Question: I am trying to get modals from bootstrap to work but for some reason it is showing up like this:

This is the default code I used from the bootstrap documentation:
'''
<!-- Button trigger modal -->
<button type="button" class="btn btn-primary btn-lg" data-toggle="modal" data-target="#myModal">
Launch demo modal
</button>
<!-- Modal -->
<div class="modal fade" id="myModal" tabindex="-1" role="dialog" aria-labelledby="myModalLabel" aria-hidden="true">
<div class="modal-dialog">
<div class="modal-content">
<div class="modal-header">
<button type="button" class="close" data-dismiss="modal" aria-label="Close"><span aria-hidden="true">&times;</span></button>
<h4 class="modal-title" id="myModalLabel">Modal title</h4>
</div>
<div class="modal-body">
...
</div>
<div class="modal-footer">
<button type="button" class="btn btn-default" data-dismiss="modal">Close</button>
<button type="button" class="btn btn-primary">Save changes</button>
</div>
</div>
</div>
</div>
'''
Thanks in advance!
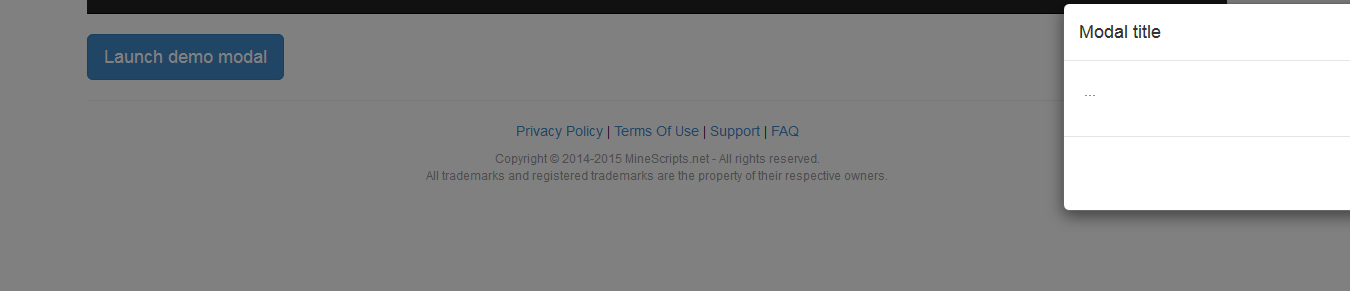
Answer: ** Fixed just putting this here to close it ;D
i used the wrong CDN